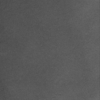
Label: dusty